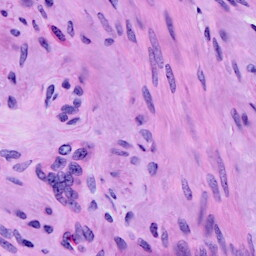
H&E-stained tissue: Cervix